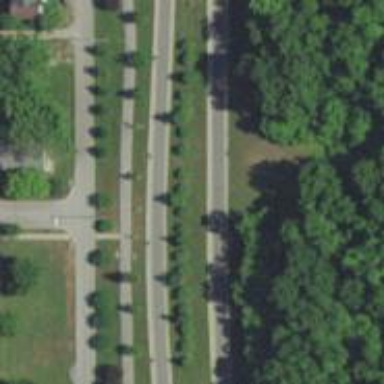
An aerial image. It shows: Footway.